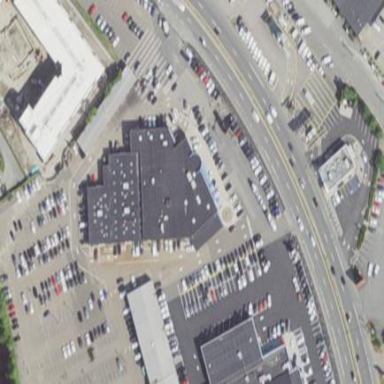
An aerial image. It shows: Car shop building.